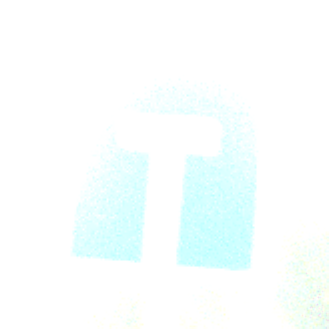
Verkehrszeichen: Sackgasse
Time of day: SunriseSunset
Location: Outdoor (RoadRail)
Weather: Clear
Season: NotSpecified
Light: Natural